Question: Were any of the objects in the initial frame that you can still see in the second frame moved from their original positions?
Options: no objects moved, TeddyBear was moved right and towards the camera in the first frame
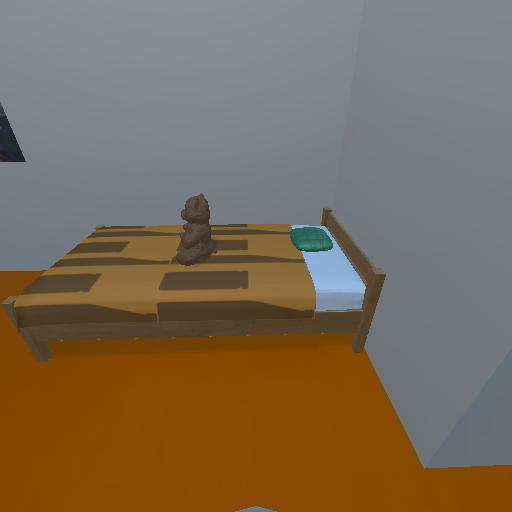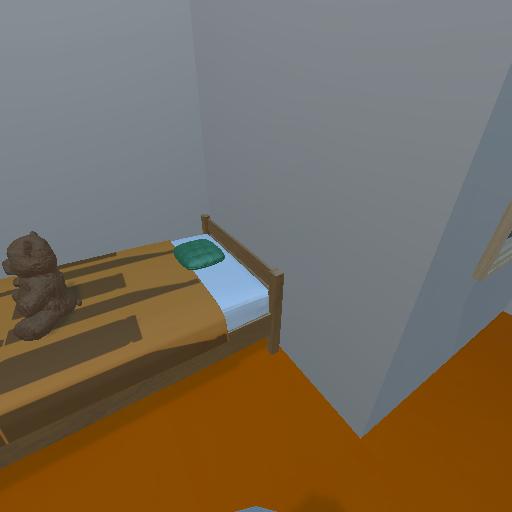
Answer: no objects moved